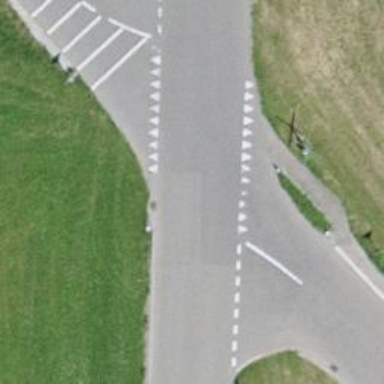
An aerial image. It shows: Road with "give way" sign.